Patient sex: M
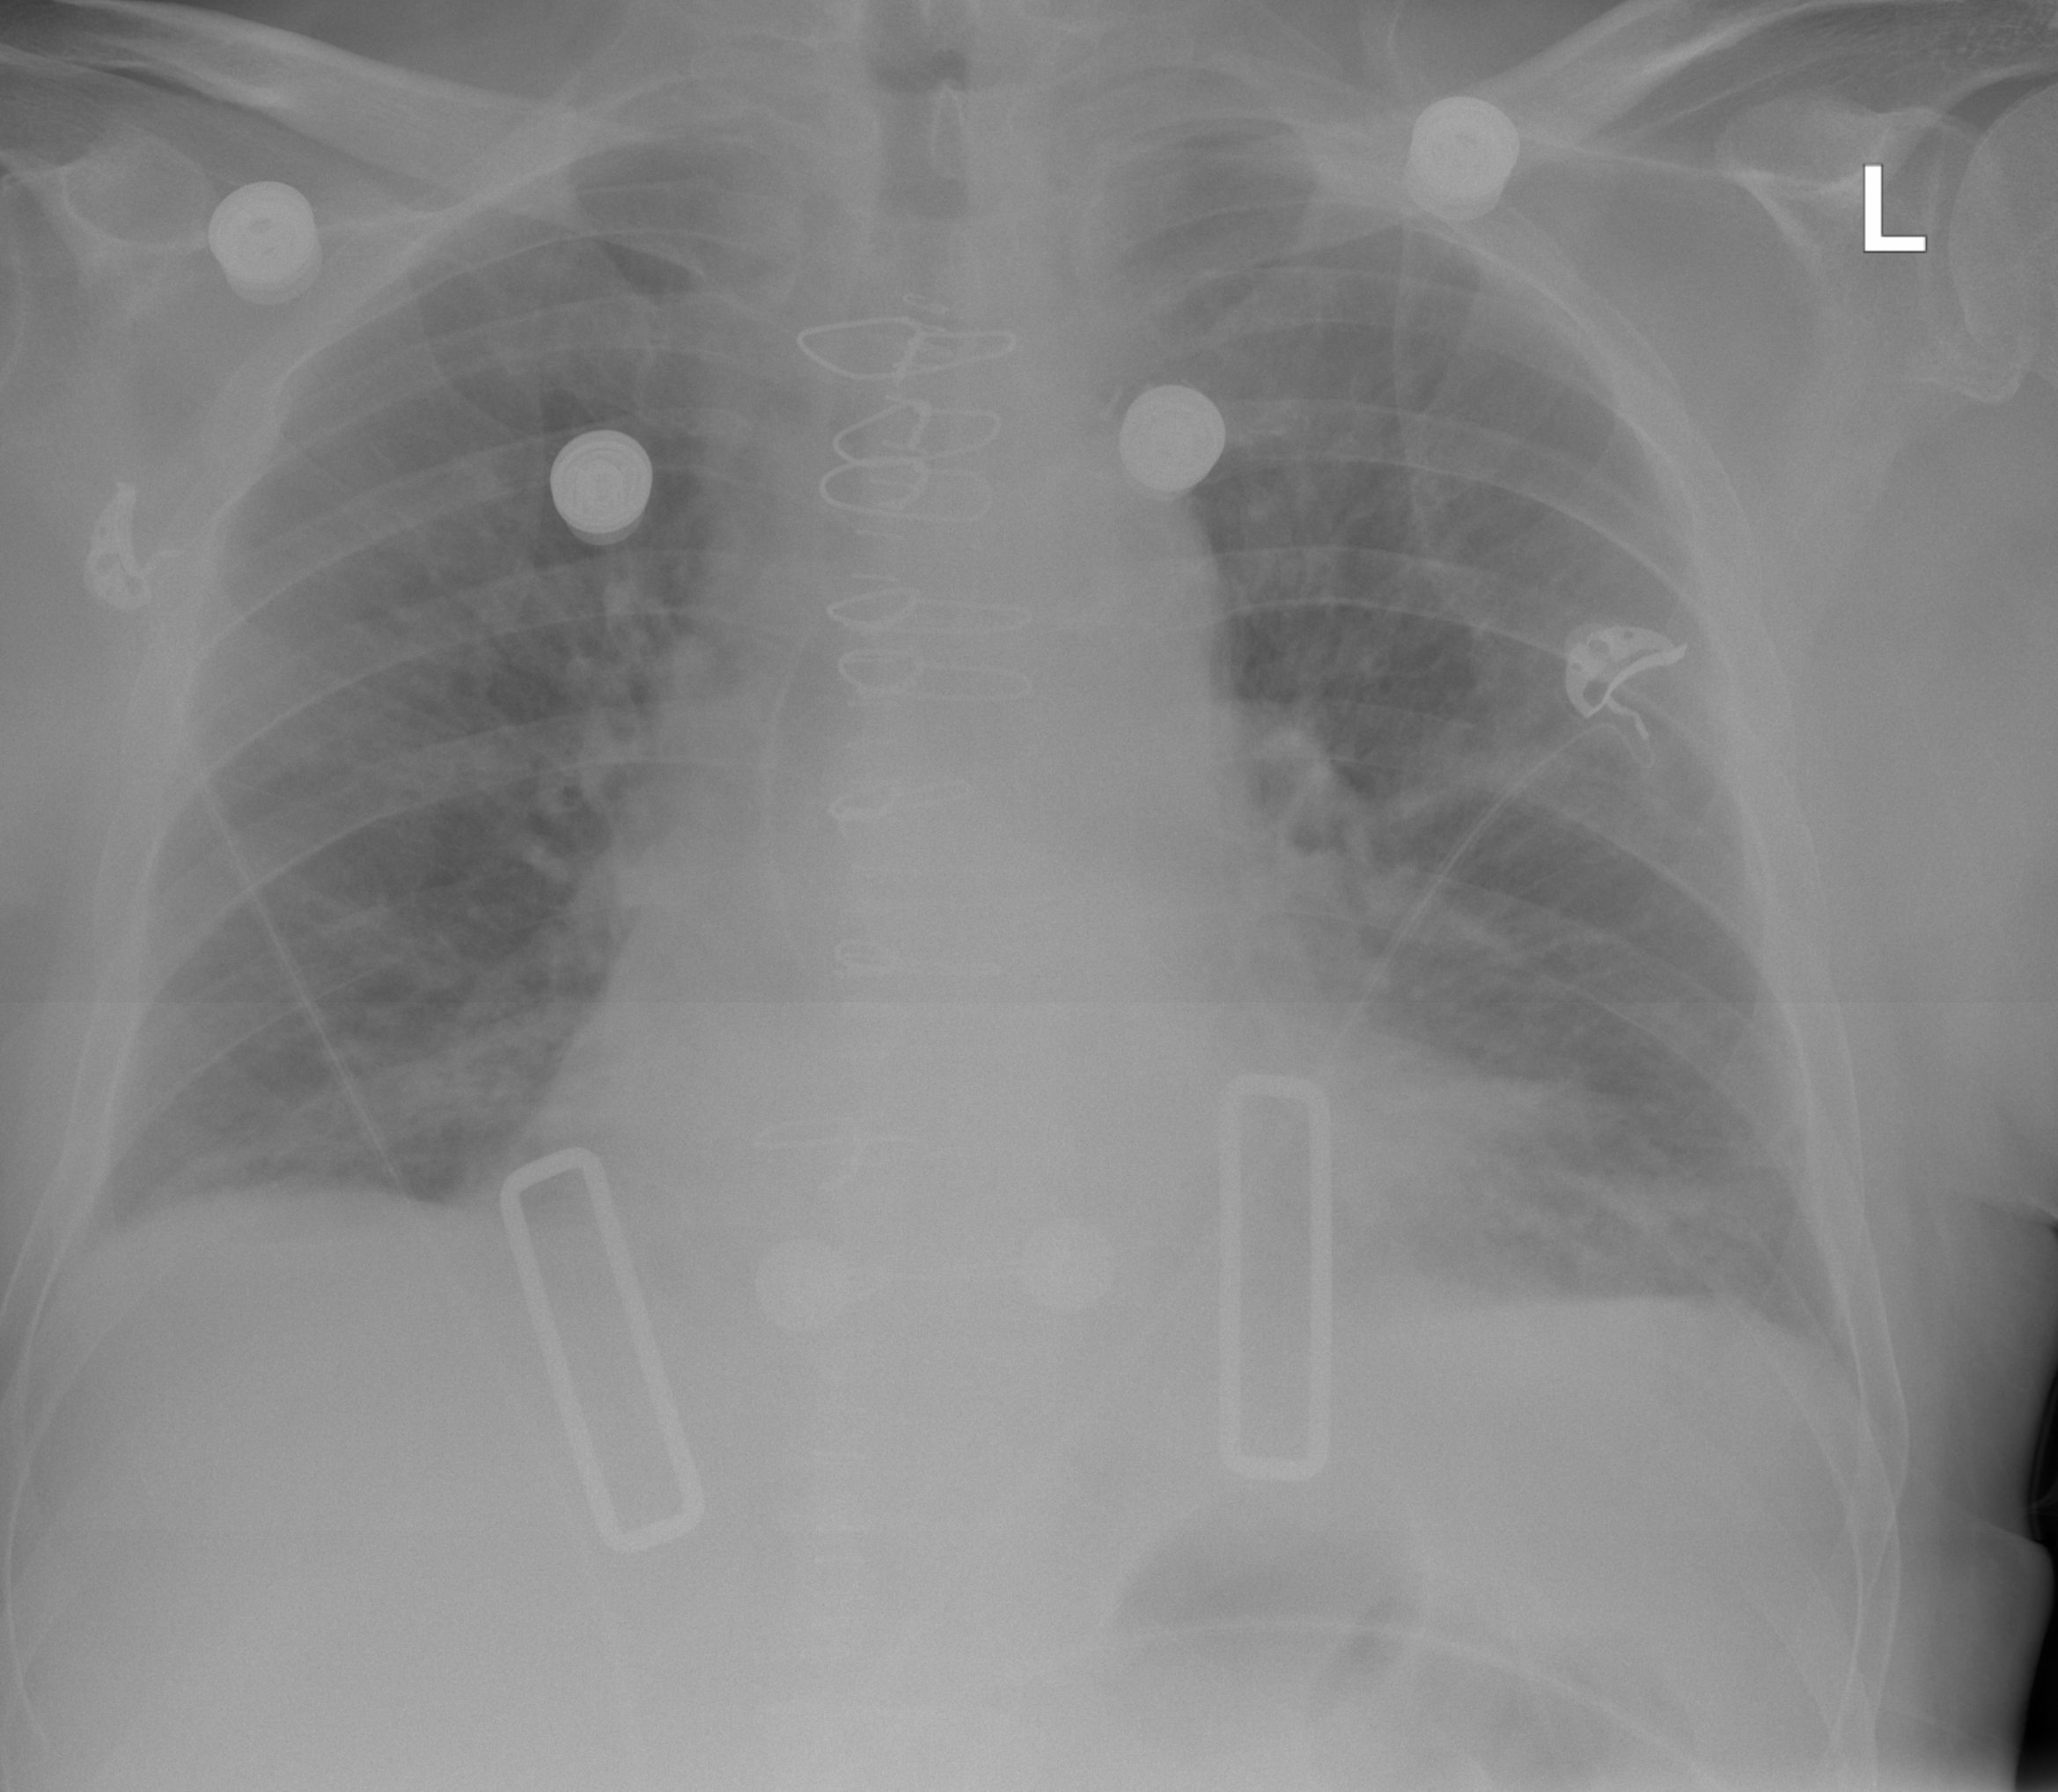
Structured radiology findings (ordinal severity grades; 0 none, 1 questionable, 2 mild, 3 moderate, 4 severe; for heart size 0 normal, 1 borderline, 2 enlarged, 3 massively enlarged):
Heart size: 2
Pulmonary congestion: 2
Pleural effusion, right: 0
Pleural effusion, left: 0
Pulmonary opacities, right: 1
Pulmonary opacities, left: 2
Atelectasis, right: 2
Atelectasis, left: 2